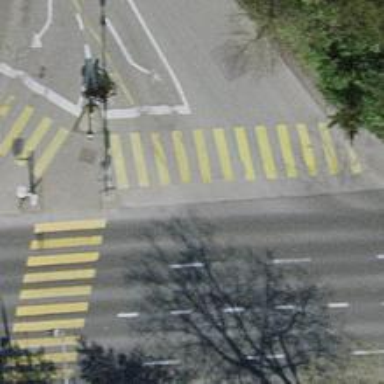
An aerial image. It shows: Road crossing with traffic signals.